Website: lowes
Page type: order-returns
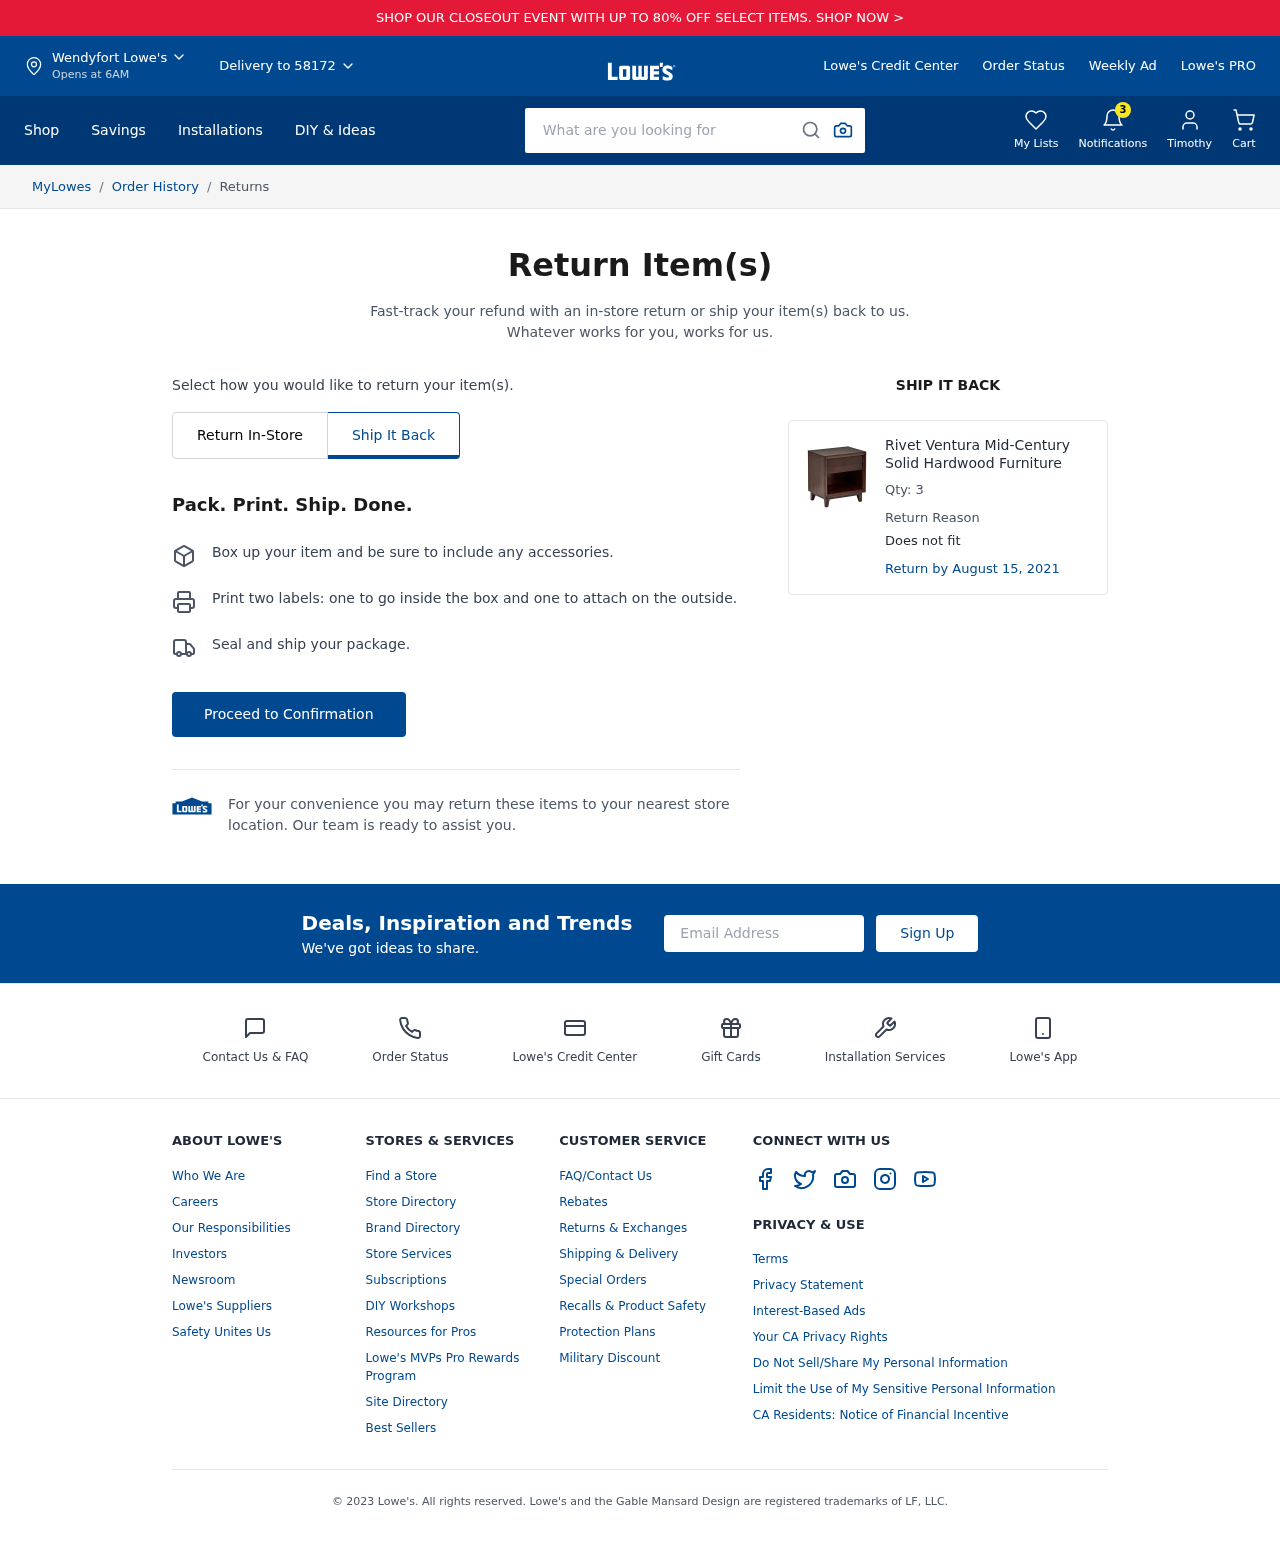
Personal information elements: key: PII_CITY
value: Wendyfort
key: PII_EMAIL
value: timothy.schultz@yahoo.com
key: PII_FIRSTNAME
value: Timothy
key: PII_POSTCODE
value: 58172
Product elements: key: PRODUCT1_NAME
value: Rivet Ventura Mid-Century Solid Hardwood Furniture
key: PRODUCT1_QUANTITY
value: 3
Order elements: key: ORDER_RETURN_BY_DATE
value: August 15, 2021
Search elements: key: HEADER_SEARCH
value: What are you looking for
Other elements: key: NOTIFICATION_COUNT
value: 3